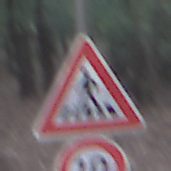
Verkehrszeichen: FussgaengerueberwegRechts
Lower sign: Geschwindigkeit10
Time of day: SunriseSunset
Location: Outdoor (Nature)
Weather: NotSpecified
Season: Autumn
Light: Natural